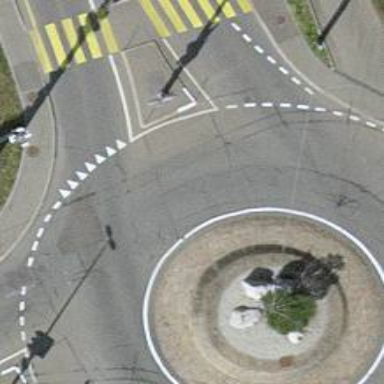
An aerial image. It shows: Secondary road with asphalt surface leading to roundabout. The road is equipped with trolley wires.